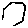
Label: hexagon